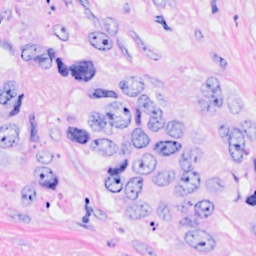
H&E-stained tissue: Breast